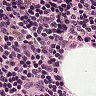
Metastatic tissue present: no